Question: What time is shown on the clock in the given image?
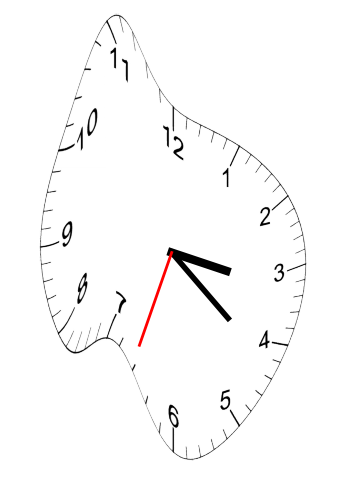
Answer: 03:21:33